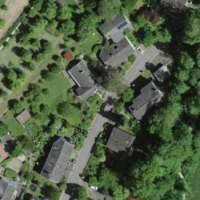
EUNIS habitat code: 55
Species observed at this site:
Saxifraga bryoides
Corvus corone
Motacilla cinerea
Cyanistes caeruleus
Anas platyrhynchos
Troglodytes troglodytes
Fringilla coelebs
Regulus ignicapilla
Buteo buteo
Turdus merula
Centaurea scabiosa
Ajuga pyramidalis
Parus major
Erithacus rubecula
Milvus milvus
Pica pica
Silene acaulis
Regulus regulus
Garrulus glandarius
Falco tinnunculus